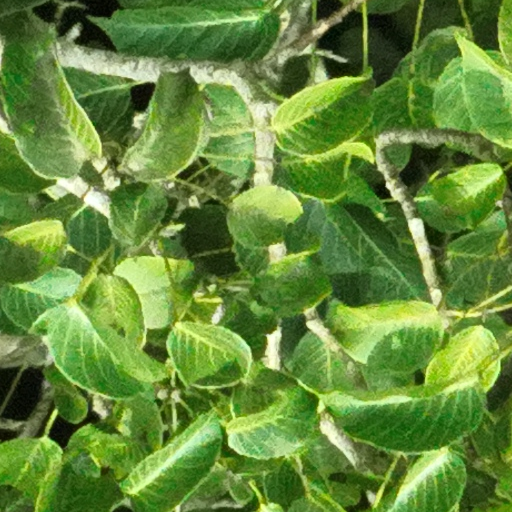
Species: Hura crepitans
GBIF accepted scientific name: Hura crepitans
Crown area (m\u00b2): 388.292